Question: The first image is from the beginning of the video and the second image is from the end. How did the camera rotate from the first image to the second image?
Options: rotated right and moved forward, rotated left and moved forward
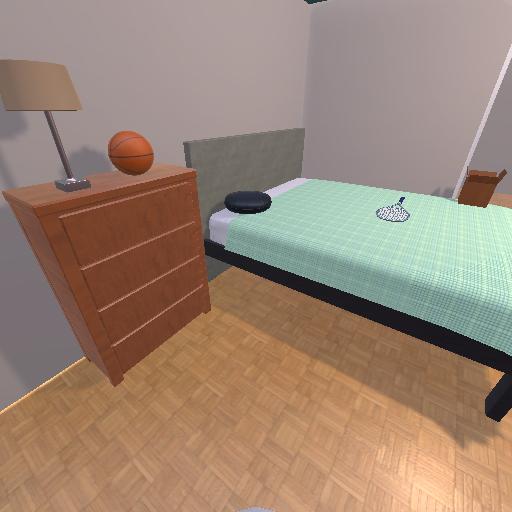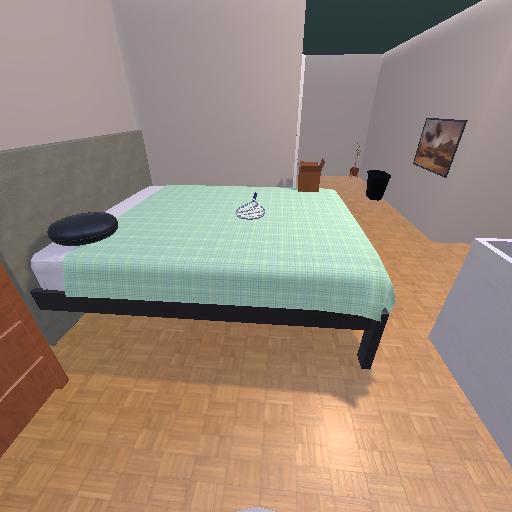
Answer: rotated right and moved forward